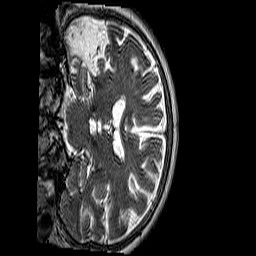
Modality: T2w
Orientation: coronal
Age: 49
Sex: female
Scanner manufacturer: siemens
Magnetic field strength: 3 T
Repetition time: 3.2 s
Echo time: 0.212 s